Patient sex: F
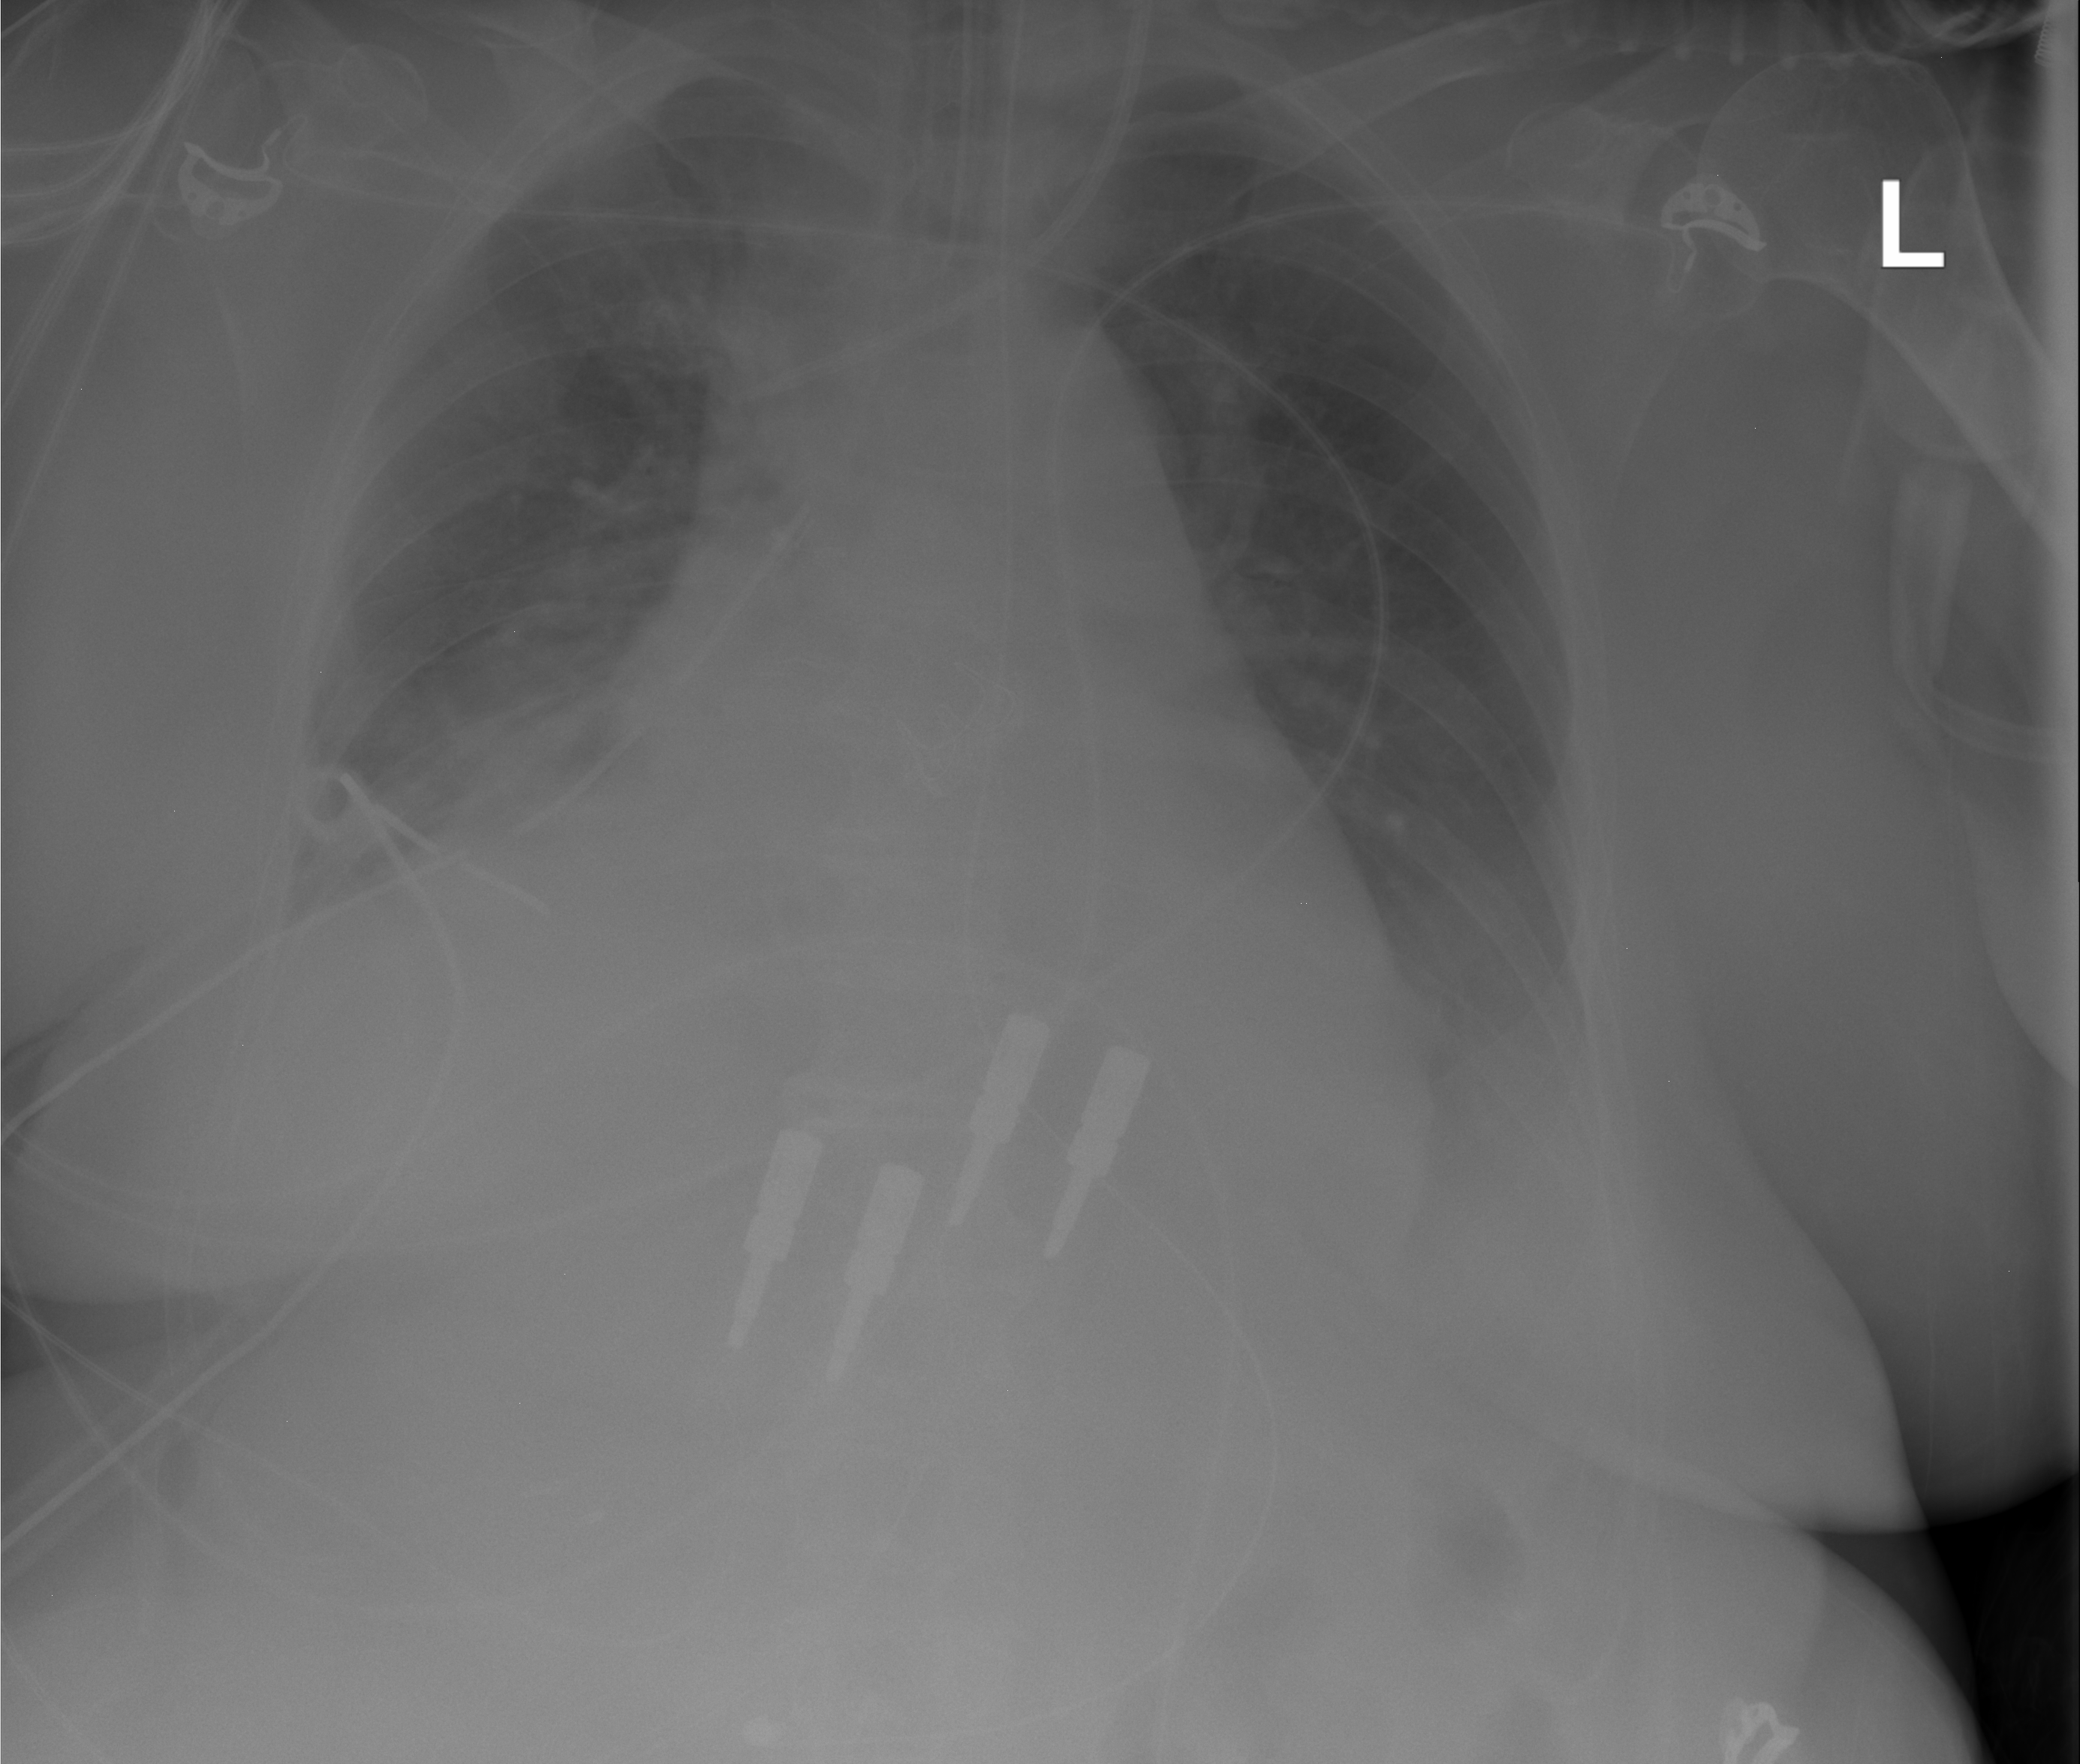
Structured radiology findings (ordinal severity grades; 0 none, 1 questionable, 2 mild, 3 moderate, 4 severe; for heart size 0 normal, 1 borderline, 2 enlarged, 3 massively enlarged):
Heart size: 2
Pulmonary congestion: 0
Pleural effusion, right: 2
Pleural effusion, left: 2
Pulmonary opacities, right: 0
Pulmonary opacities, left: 0
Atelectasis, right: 2
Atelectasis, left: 2